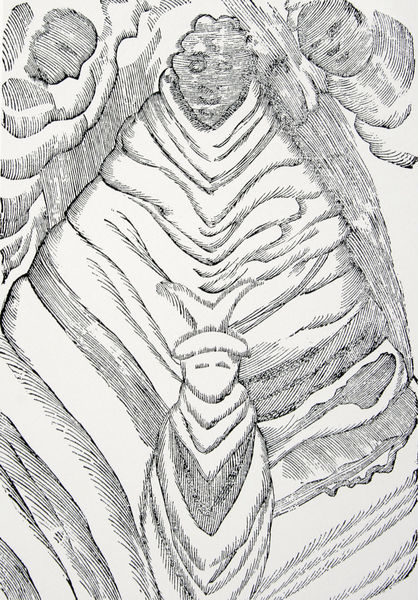
Titel: Holzschnitt eines Ausschnitts einer Marmorplatte
Standort: Basel
Institution: Universitätsbibliothek
Schlagwörter: berg, gott, himmel, mann, schatten, schlaf, umhang, weiß, wolken, dreieck, menschen, frau, grau, kleid, köpfe, licht, mund, nase, schwarz, zeichnung, tuch, wolke, hochformat, rock, gesichter, kappe, augen, falten, gesicht, mensch, spitze, wind, auge, figur, mantel, stoff, kind, mutter, personen, engel, papier, abstrakt, modern, grafik, graphik, linien, figuren, dick, detail, symmetrie, figurativ, streifen, silouette, striche, unscharf, vier, tusche, glaube, linie, kontur, symmetrisch, form, druck, wolkig, schraffur, radierung, stich, schwarzweiß, bleistift, schmetterling, puppe, tinte, wellig, fragment, jesus, walm, götter, wesen, textil, maria, figürlich, gesichtslos, dämonen, geister, zeichung, zentriert, skizzenhaft, gespenster, furche, riese, erscheinungen, lagen, lienien, gewollt, made, verpuppt, .verschwommen